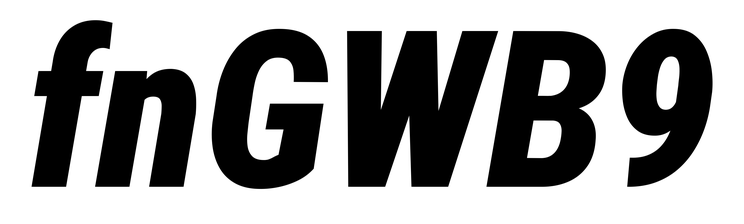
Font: Roboto-Italic_Condensed_Black_Italic